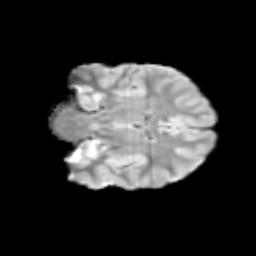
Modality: T2w
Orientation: coronal
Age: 13
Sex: female
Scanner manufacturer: siemens
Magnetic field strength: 3 T
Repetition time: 3.8 s
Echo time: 0.07 s